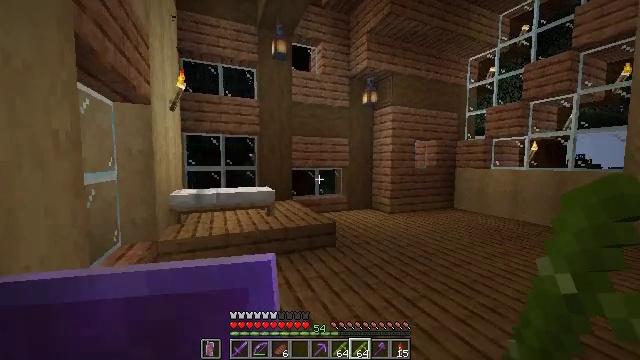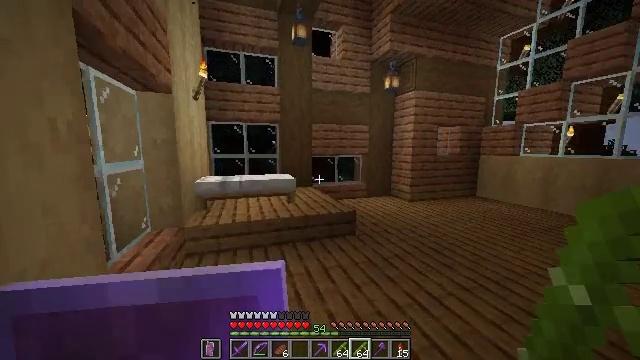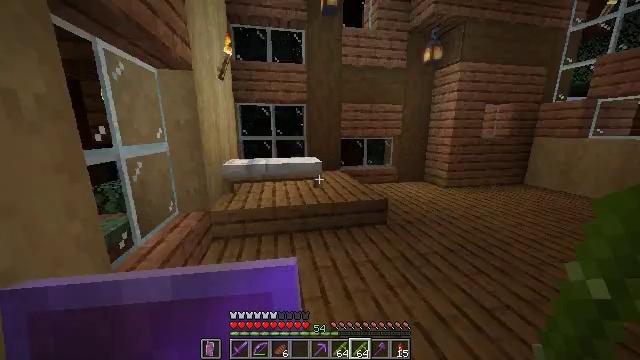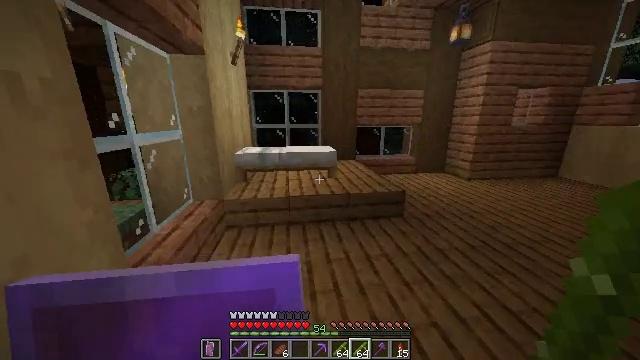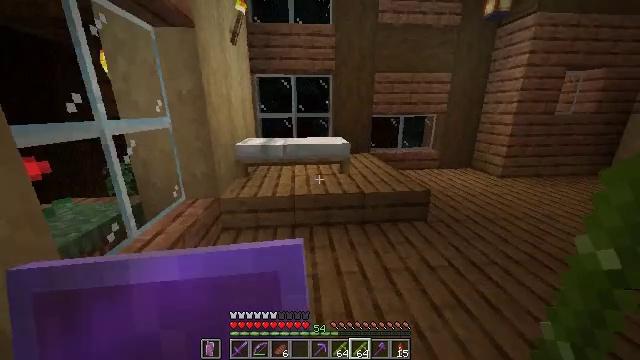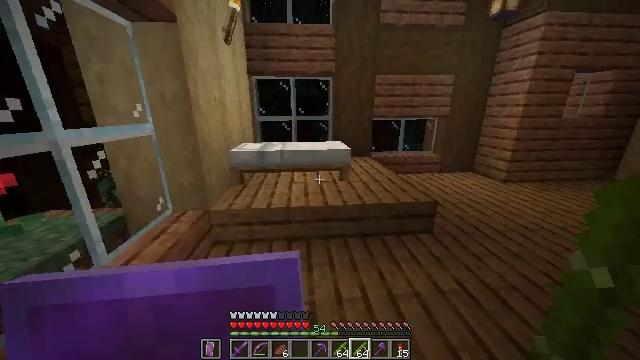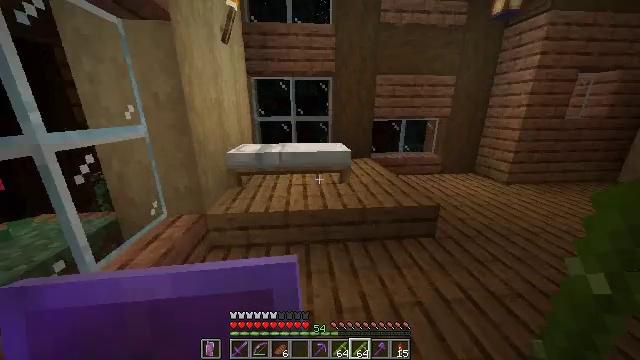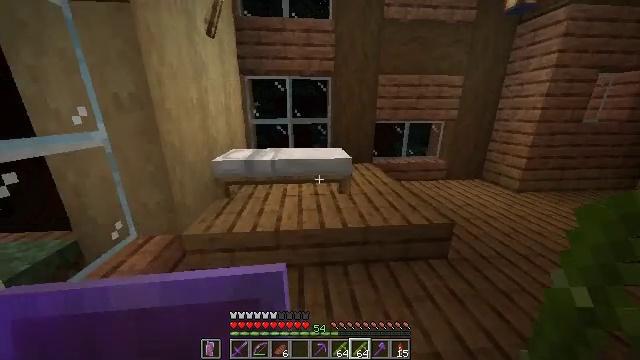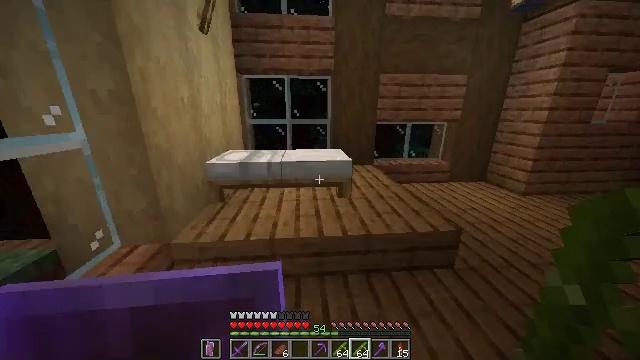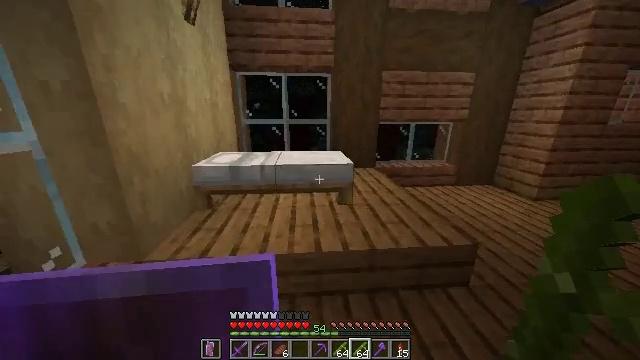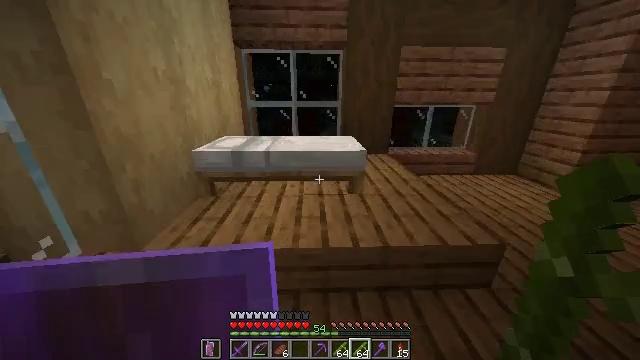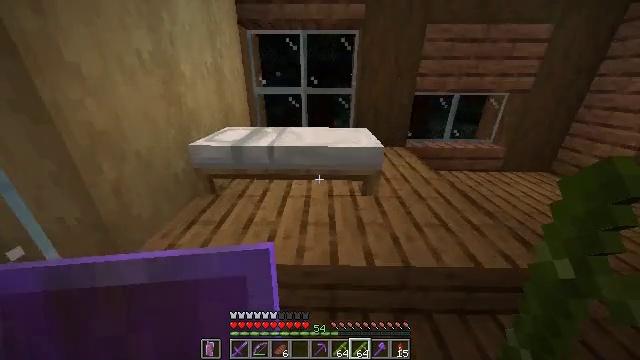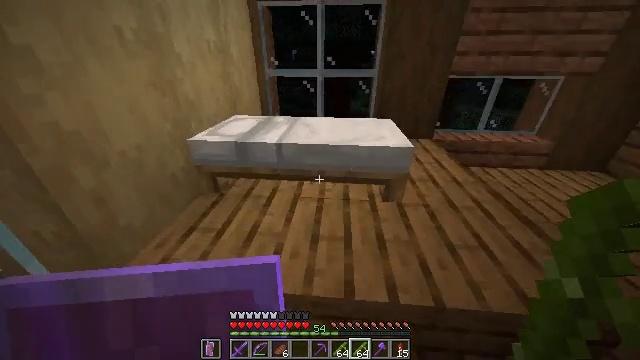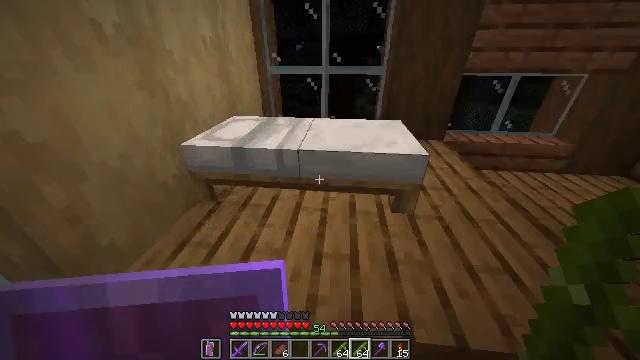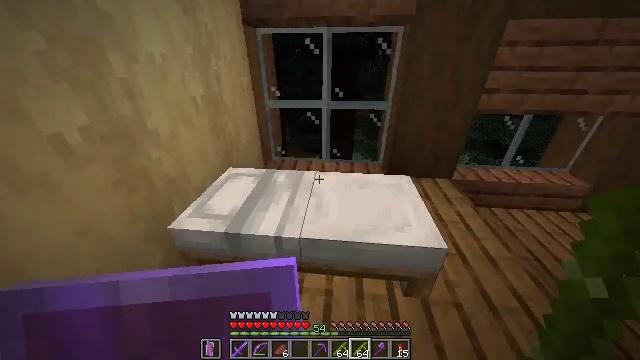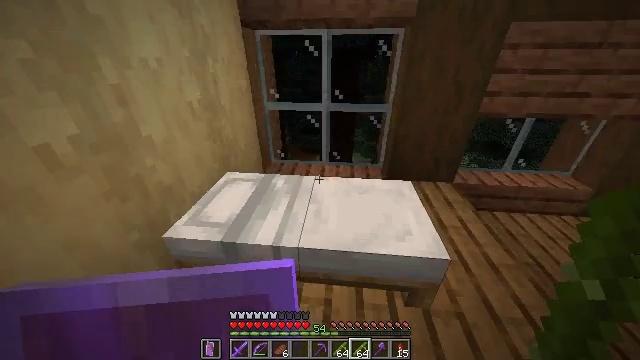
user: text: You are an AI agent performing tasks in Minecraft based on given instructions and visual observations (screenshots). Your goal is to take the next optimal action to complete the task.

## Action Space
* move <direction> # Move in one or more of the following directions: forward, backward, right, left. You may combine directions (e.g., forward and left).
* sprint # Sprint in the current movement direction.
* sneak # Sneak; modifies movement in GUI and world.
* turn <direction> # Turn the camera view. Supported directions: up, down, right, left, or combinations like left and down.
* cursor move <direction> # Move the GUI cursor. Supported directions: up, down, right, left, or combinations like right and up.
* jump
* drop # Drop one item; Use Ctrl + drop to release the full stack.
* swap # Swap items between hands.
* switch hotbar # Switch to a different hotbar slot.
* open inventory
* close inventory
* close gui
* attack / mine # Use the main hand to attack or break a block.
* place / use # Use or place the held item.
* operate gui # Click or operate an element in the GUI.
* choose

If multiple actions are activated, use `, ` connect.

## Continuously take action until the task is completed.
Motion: motion action
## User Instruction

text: Chop down the spruce log.
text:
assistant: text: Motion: move forward, sprint, turn left and down
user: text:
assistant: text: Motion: move forward, sprint, turn left and down
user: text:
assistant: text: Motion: move forward, sprint, turn left and down
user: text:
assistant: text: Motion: move forward, sprint, turn left and down
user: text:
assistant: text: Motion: move forward, sprint
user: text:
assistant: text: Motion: move forward, sprint
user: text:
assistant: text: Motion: move forward, sprint
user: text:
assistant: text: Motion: move forward, sprint
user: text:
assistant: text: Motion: move forward, sprint
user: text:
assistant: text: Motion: move forward, sprint, turn left and down
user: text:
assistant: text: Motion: move forward, sprint, turn left and down
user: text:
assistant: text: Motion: move forward, sprint, turn left and down
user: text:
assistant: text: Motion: move forward, sprint, turn left
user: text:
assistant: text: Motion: move forward
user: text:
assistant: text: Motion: no_op
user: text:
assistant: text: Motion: use / place
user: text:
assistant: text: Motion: use / place
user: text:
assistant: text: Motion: turn left and down, use / place
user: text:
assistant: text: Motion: turn left and down, use / place
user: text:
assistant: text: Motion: turn left and down, use / place
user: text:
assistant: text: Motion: turn left and down, use / place
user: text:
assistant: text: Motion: turn left and down, use / place
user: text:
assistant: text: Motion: use / place
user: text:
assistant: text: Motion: no_op
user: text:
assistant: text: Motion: no_op
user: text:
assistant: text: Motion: no_op
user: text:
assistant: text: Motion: no_op
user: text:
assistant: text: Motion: no_op
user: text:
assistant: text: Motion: no_op
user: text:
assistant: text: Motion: no_op